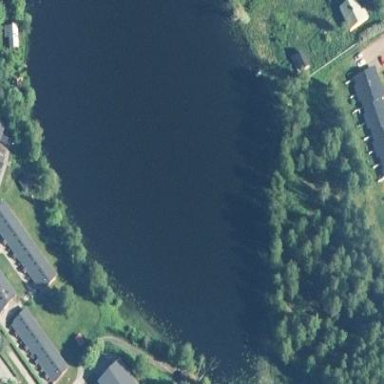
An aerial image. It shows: Pond with natural water.